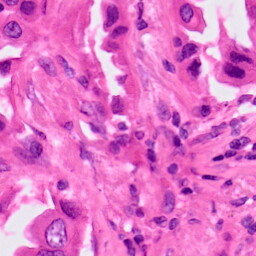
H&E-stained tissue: Lung